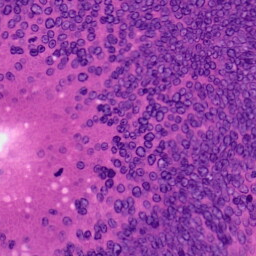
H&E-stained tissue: Colon